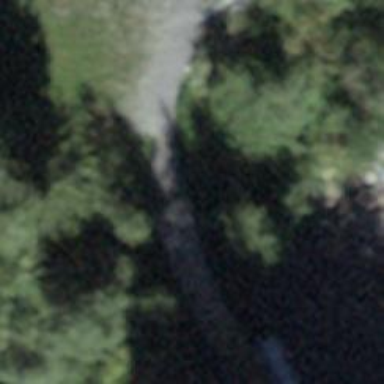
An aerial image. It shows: Path crossing bridge with excellent trail visibility.